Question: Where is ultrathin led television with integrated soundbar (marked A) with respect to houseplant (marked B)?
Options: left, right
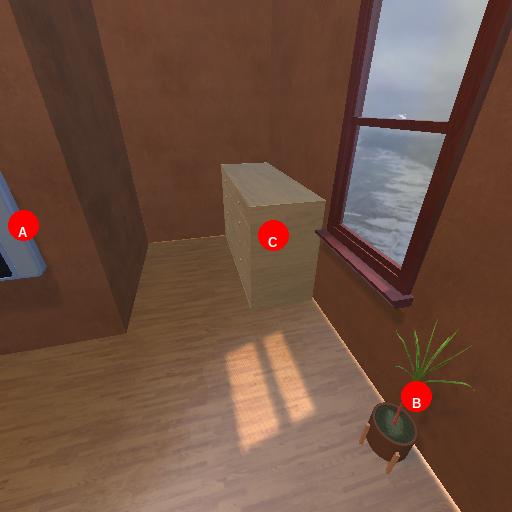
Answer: left